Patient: sex M, age 65
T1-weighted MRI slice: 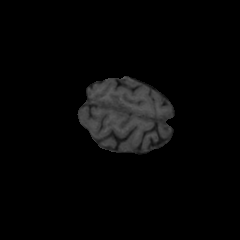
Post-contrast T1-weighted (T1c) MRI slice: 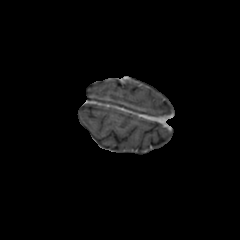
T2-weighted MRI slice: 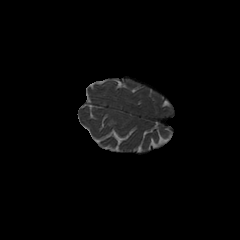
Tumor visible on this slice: no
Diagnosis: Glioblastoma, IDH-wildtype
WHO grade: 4